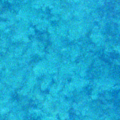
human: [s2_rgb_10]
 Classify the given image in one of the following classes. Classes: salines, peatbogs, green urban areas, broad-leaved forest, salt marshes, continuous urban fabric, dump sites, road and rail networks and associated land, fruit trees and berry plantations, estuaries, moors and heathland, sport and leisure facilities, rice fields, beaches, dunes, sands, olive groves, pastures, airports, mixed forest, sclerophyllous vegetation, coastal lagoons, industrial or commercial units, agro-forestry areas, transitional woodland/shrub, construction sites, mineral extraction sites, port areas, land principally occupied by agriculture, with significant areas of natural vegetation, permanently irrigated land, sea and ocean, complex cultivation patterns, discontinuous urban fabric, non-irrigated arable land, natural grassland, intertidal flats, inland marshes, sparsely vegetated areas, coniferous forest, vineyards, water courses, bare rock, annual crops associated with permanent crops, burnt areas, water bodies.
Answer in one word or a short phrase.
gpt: sea and ocean